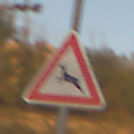
Verkehrszeichen: WildwechselRechts
Umgebung: Outdoor, RoadRail
Tageszeit: SunriseSunset
Wetter: PartlyCloudy
Licht: Natural
Jahreszeit: NotSpecified
Kontrast: HighContrast